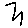
Label: zigzag